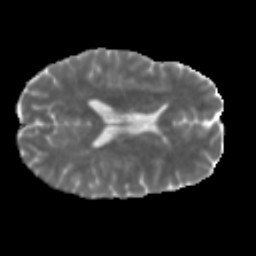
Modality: MD
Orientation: axial
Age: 46
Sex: male
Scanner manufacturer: siemens
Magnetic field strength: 3 T
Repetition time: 5 s
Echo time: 0.092 s